Question: I have a SeekBar that will change the progress when I require it to, but I don't want the user to be able to change it manually.
I tried to set the SeekBar as this:
'''
<SeekBar
android:id="@+id/seekBar1"
android:layout_width="match_parent"
android:layout_height="65dp"
android:layout_alignParentTop="true"
android:layout_centerHorizontal="true"
android:layout_marginTop="78dp"
android:progress="10"
android:max="100"
android:clickable="false"
android:thumb="@drawable/transparent"
android:progressDrawable="@drawable/customprogressbar" />
'''
But it doesn't work.
How can I do this?
---
That's more or less an example of how this is going to be seen by the client.
I used a custom style because in the future I'll need to change the background images and the progress depending on which section the SeekBar will be.
Thanks for all!

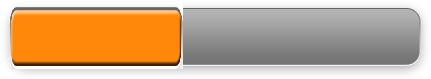
Answer: One thing you can do is to disable
the seekbar,
Like 'seekbar.setEnabled(false)'
doing so framework will not accept any
Touch event from user and you
Can change progress level only through code.
I hope this will help you.......